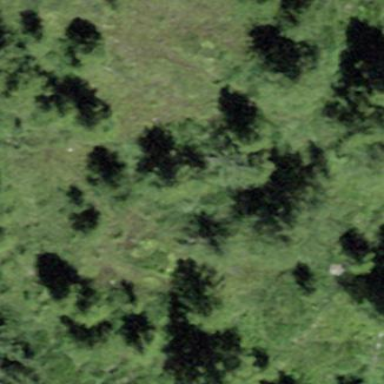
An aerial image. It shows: Forest with needle-leaved trees.